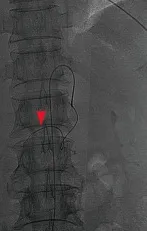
Hepatic artery infusion chemotherapy and portal vein embolization. (A) The tumor was mainly fed by both right and left hepatic arteries, so the infusion microcatheter was selectively placed into the common hepatic artery (the red arrow head).
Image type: radiology (x_ray)